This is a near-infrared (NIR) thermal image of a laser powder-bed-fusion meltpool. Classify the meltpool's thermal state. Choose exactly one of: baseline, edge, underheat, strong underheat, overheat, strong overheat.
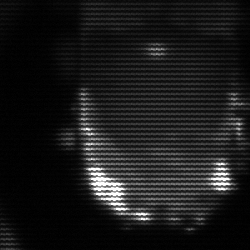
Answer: baseline